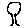
Label: tree